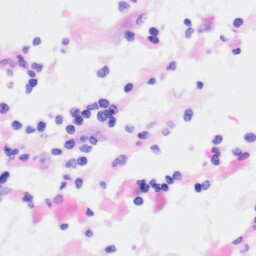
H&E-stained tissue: Kidney